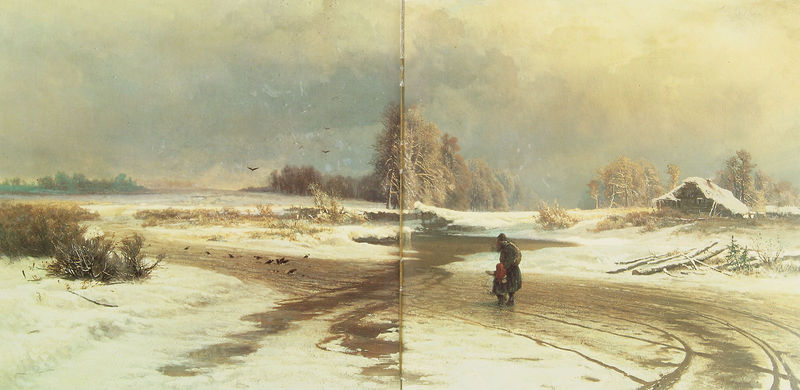
Titel: Tauwetter
Künstler: Fjodor Alexandrowitsch Wassiljew
Institution: Moskau, Staatliche Tretjakow Galerie
Schlagwörter: baum, gemälde, himmel, mann, wasser, wolken, baumstämme, bäume, fluss, landschaft, menschen, braun, frau, holz, straße, dach, eis, haus, rot, schnee, tuch, weg, mütze, mensch, horizont, kalt, natur, strauch, vögel, busch, büsche, einsam, gebüsch, hütte, sträucher, mantel, kind, mutter, wald, spuren, kahl, bauernhof, winter, ausflug, stämme, buch, scheune, spaziergang, schlamm, winterlandschaft, himel, knick, raabe, saatkrähe, raaben, einsamer wanderer, gedekcte farben, tauen, gefässer